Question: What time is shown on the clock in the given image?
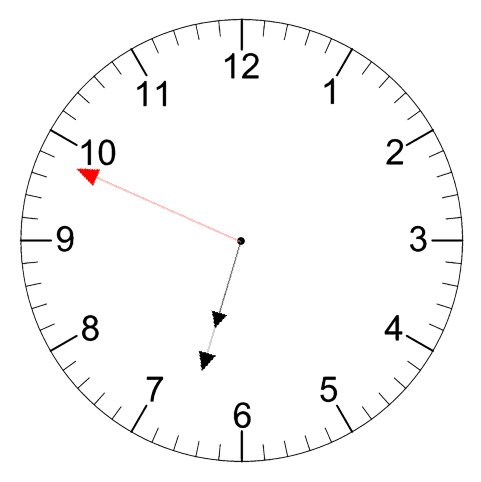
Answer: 06:32:49